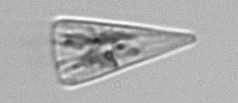
Label: Licmophora